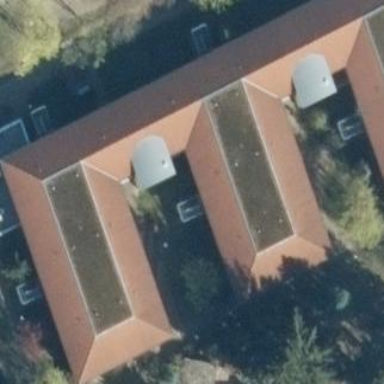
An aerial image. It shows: Nursing home building.